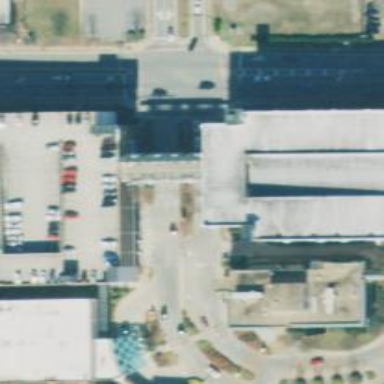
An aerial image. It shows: Pedestrian crossing with zebra markings on the footway.